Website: home-depot
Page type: address-validator
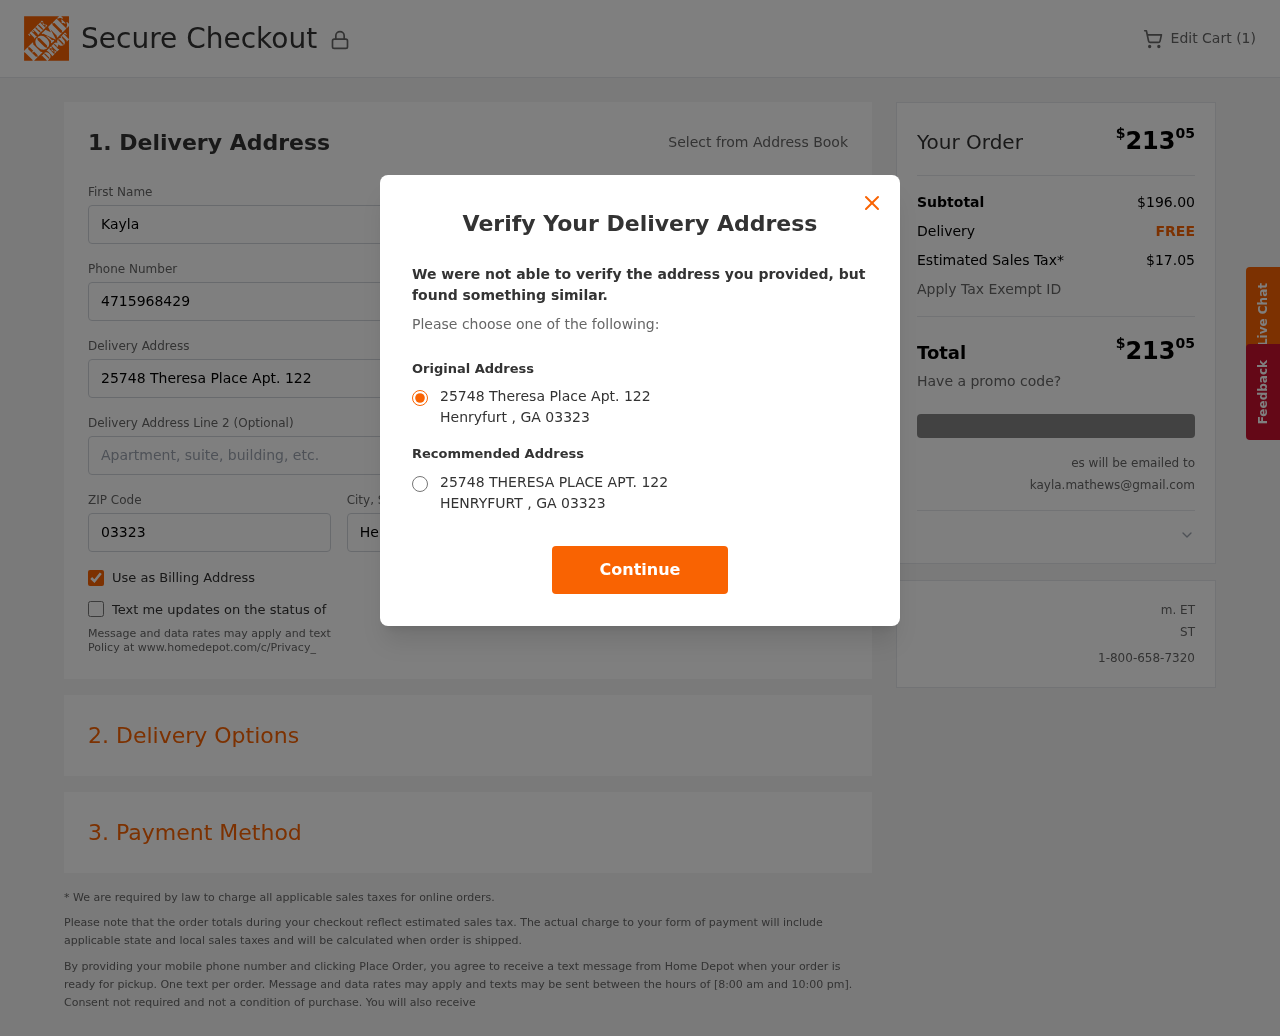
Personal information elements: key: PII_CITY
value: Henryfurt
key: PII_EMAIL
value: kayla.mathews@gmail.com
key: PII_POSTCODE
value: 03323
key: PII_STATE_ABBR
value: GA
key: PII_STREET
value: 25748 Theresa Place Apt. 122
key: PII_FIRSTNAME
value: Kayla
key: PII_LASTNAME
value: Mathews
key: PII_PHONE
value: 4715968429
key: PII_CITY_STATE
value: Henryfurt, GA
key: PII_STREET_ALT
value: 25748 THERESA PLACE APT. 122
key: PII_CITY_ALT
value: HENRYFURT
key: PII_POSTCODE_FULL
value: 03323
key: PII_POSTCODE_NUMERIC
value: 3323
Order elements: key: ORDER_NUM_ITEMS
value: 1
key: ORDER_TOTAL
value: $21305
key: ORDER_SUBTOTAL
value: $196.00
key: ORDER_SHIPPING_COST
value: FREE
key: ORDER_TAX
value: $17.05